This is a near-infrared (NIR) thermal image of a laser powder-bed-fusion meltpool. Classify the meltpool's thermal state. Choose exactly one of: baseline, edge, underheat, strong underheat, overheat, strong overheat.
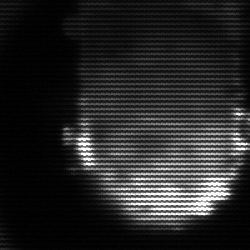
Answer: baseline